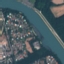
Label: River